Question: I'm working on the controls for a game, and require part of the control panel (gray in the figure below) to change dynamically, either showing a single canvas (left) or 5 buttons (right). The border between the lower-row views should always be positioned at exactly the same x-position as the border between the buttons on the upper row, as shown. At the same time, all twelve upper buttons should be scaled and distributed evenly.

I've considered several approaches, but as of yet none do all of what I want:
- - -
Any suggestions for an alternative method, or on how to make one of the above approaches work? It would also be nice if there were some way to animate the change of views, i.e. sliding in the buttons from the left over the canvas. Thanks!
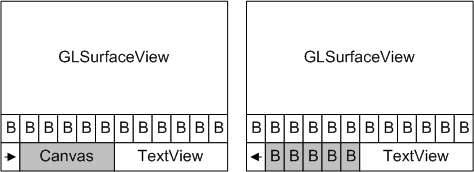
Answer: In order to close this question: I have solved the problem by writing a custom layout class that places and sizes the child views without heeding the measured size of the children. Effectively this gives me the behavior of a linear layout with layout weights, but is more deterministic with border placement.
A ViewAnimator is used to switch between the Canvas and the Buttons.